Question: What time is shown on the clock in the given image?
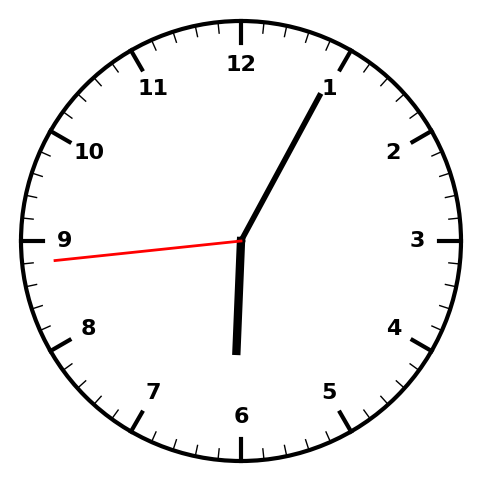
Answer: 06:04:44